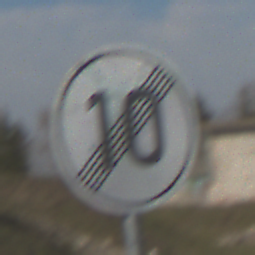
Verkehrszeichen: EndeGeschwindigkeit10
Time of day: MorningAfternoon
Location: Outdoor (Nature)
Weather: PartlyCloudy
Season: NotSpecified
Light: Natural